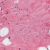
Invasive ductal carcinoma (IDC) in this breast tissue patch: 0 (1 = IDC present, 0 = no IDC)